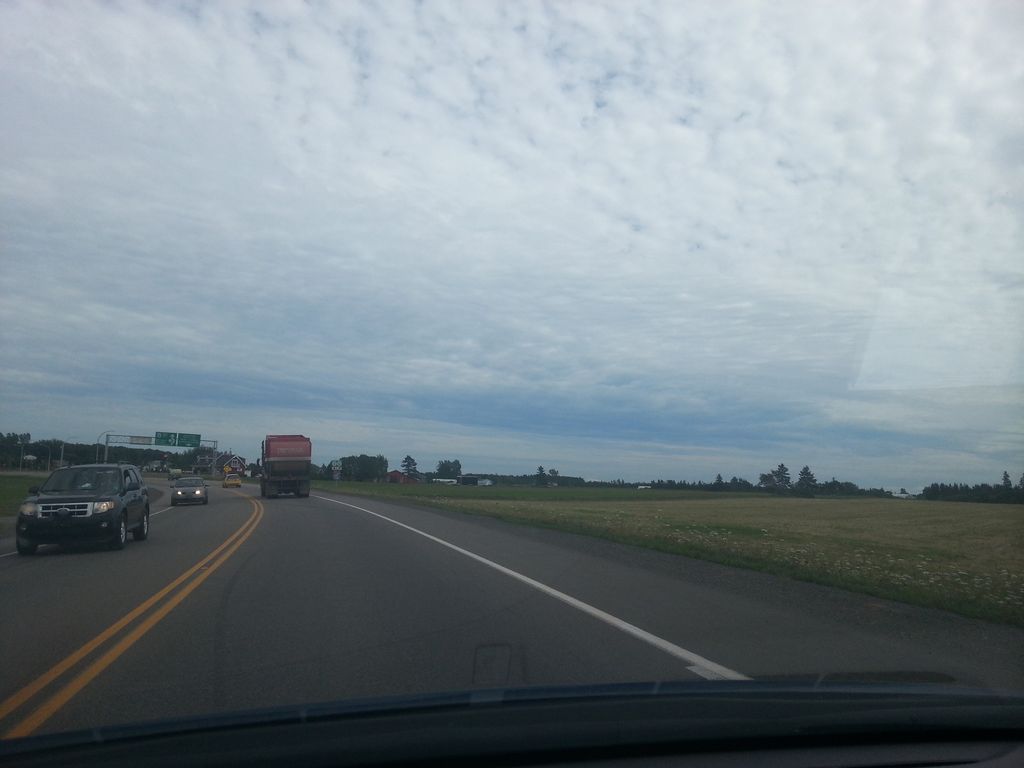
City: charlottetown